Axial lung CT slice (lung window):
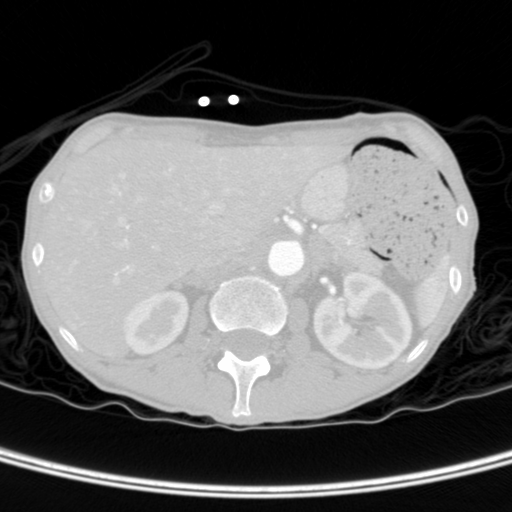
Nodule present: no